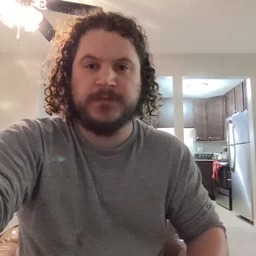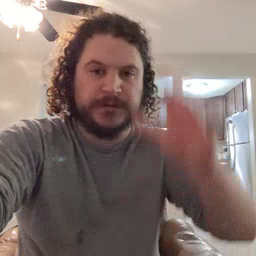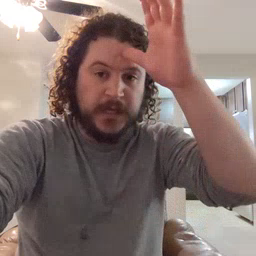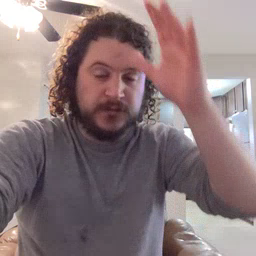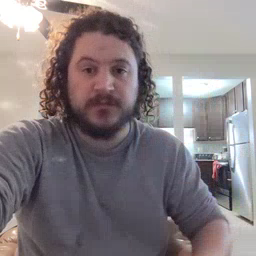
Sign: dad